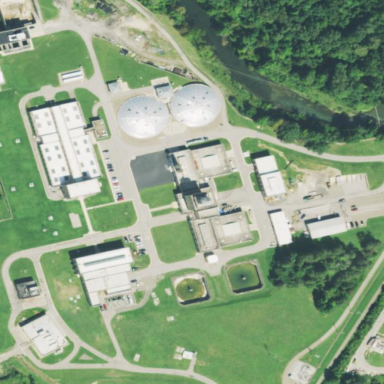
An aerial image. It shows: Wastewater plant.